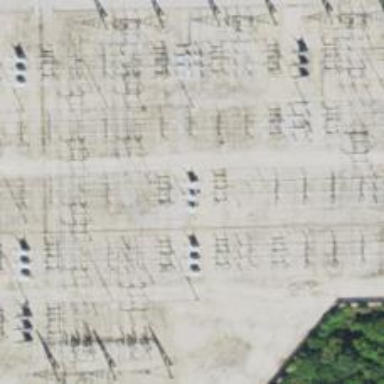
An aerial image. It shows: Switch for power supply.